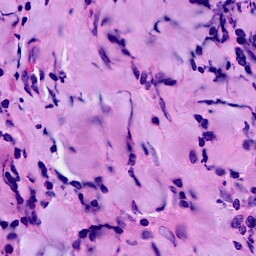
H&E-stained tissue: Breast